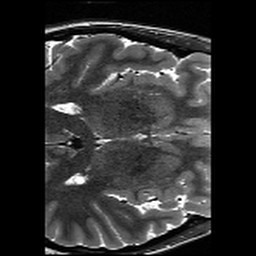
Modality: T2w
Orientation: axial
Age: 19
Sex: female
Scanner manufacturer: siemens
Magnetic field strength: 3 T
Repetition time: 13.15 s
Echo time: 0.082 s